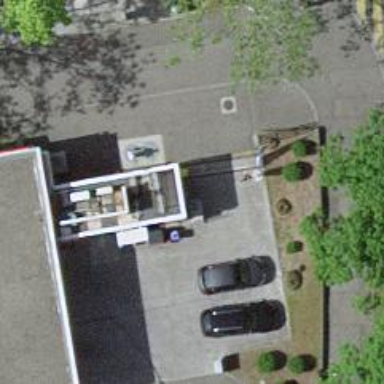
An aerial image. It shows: Post box is visible.